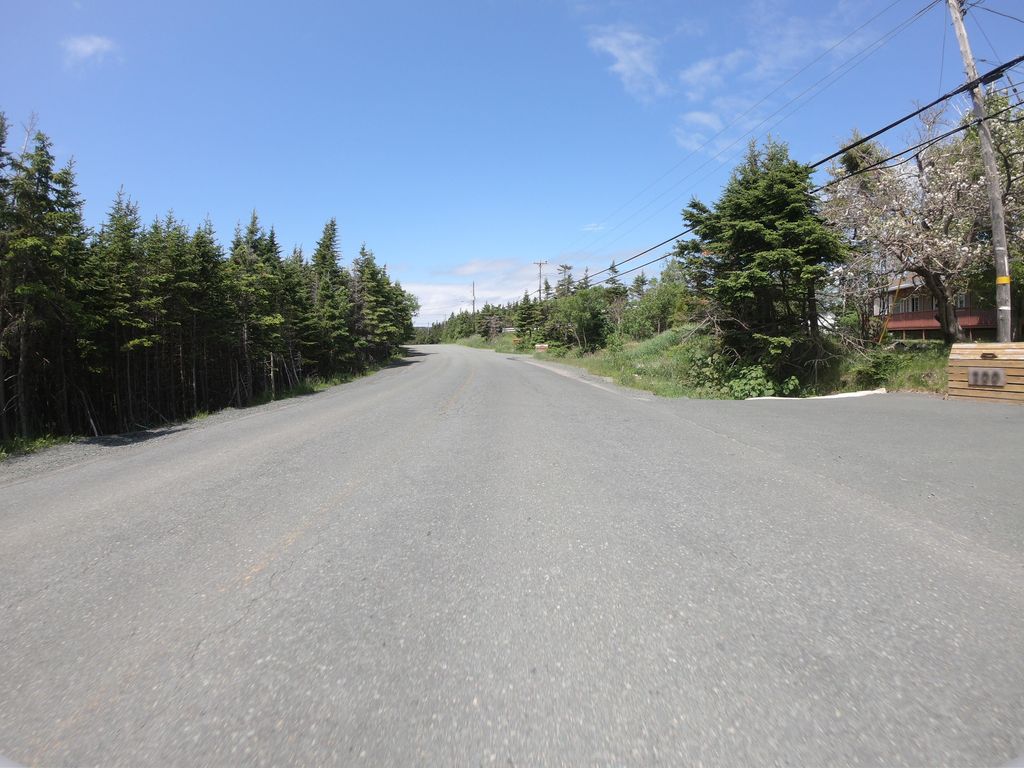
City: st_johns